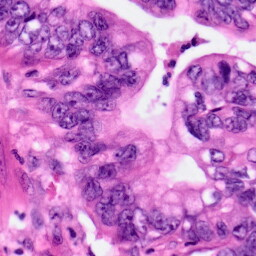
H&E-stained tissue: Pancreatic